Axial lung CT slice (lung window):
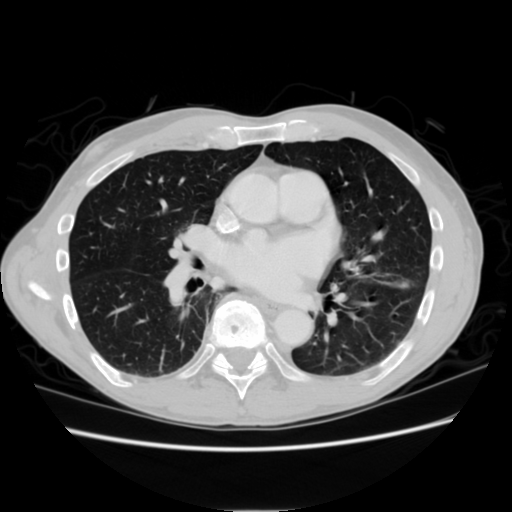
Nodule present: no